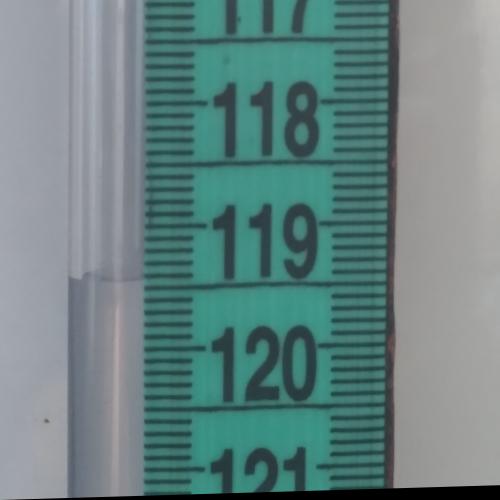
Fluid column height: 119.4 cm